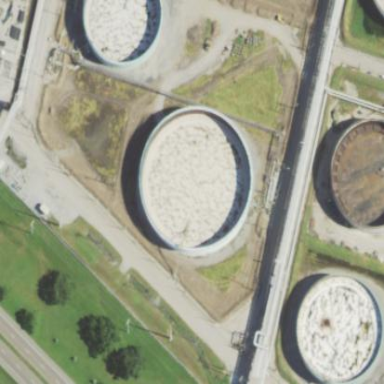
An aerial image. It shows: Storage tank created as man-made structure.